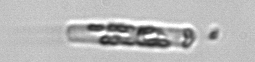
Label: Dactyliosolen_fragilissimus